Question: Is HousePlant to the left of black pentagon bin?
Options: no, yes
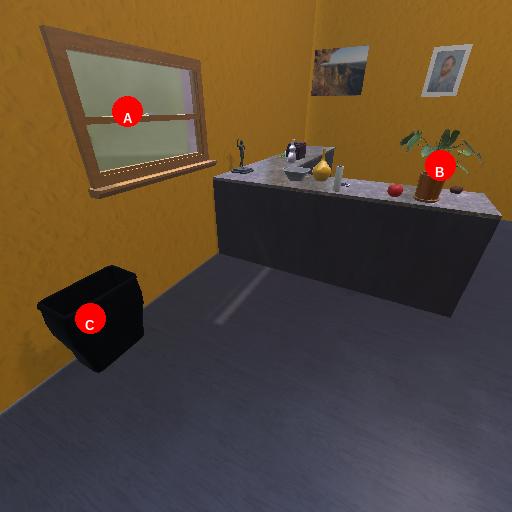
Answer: no